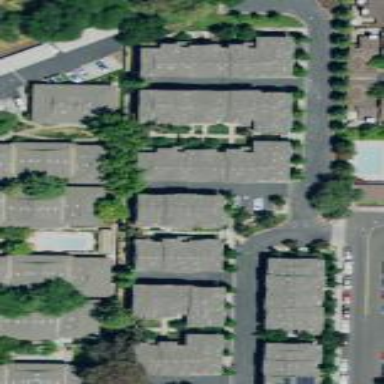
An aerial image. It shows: Residential area consisting of condominiums.